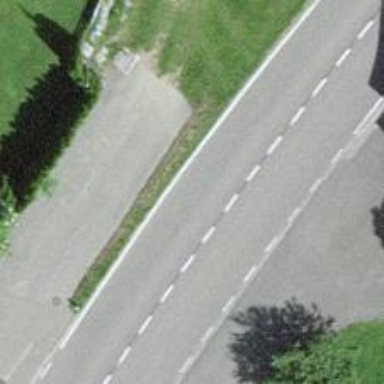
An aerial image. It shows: Primary road with asphalt surface.